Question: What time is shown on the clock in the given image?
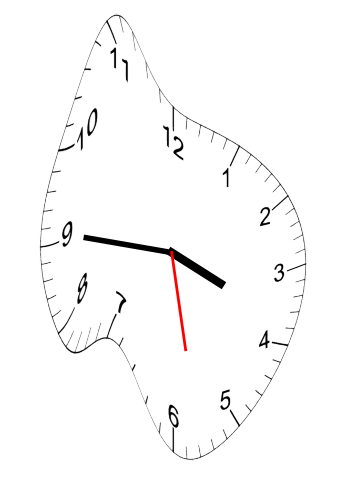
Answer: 03:45:28